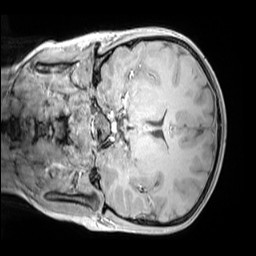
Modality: MP2RAGE
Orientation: coronal
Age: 10
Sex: male
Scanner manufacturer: siemens
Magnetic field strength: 3 T
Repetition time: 4 s
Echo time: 0.00303 s